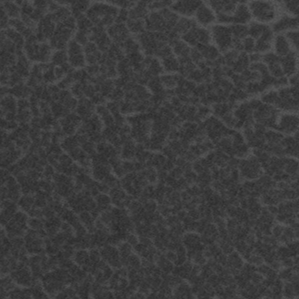
Label: frost